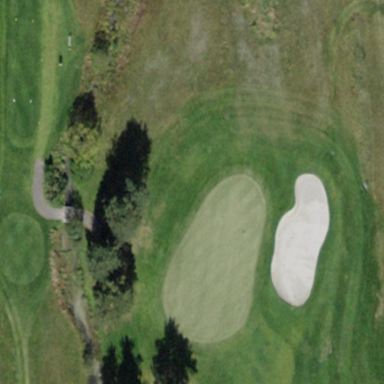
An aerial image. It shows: Golf green.